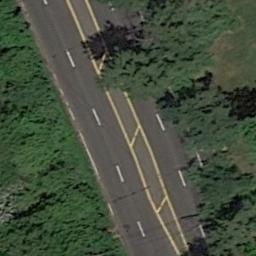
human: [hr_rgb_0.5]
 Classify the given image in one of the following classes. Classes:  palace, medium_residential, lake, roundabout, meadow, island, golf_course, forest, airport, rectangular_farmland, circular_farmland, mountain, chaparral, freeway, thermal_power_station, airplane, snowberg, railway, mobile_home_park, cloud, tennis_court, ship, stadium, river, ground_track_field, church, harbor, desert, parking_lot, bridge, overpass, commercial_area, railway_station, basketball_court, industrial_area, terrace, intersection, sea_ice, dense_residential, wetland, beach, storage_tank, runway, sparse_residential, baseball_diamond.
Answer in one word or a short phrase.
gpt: freeway